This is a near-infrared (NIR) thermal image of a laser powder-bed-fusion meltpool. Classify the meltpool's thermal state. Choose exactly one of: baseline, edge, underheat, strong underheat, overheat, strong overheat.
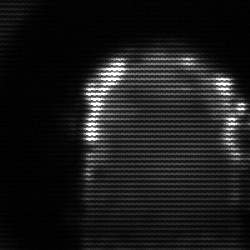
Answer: baseline